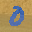
Label: 0